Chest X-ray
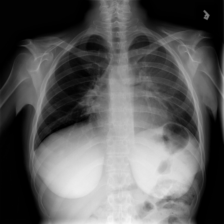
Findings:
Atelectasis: positive
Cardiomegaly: negative
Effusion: negative
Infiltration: negative
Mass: negative
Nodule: negative
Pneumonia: negative
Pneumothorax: negative
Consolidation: negative
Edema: negative
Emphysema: negative
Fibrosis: negative
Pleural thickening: negative
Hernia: negative